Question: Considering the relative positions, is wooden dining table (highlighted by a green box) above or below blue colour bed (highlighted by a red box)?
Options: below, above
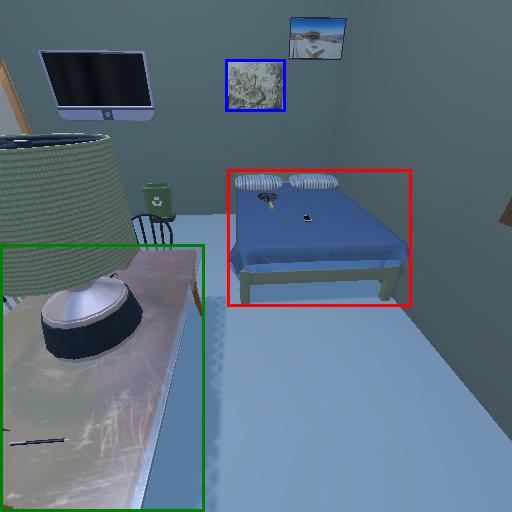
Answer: below